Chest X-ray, AP view. Patient: 17 years old, sex F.
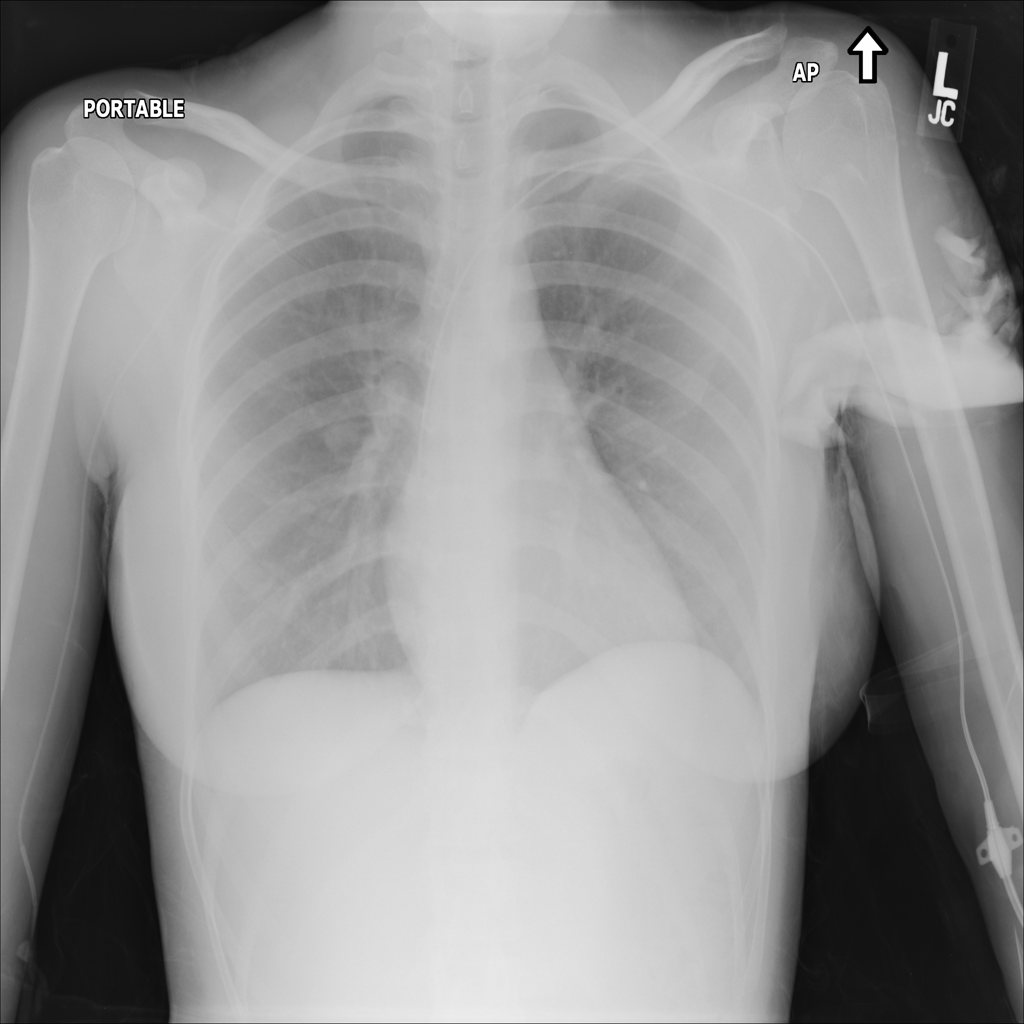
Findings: No Finding